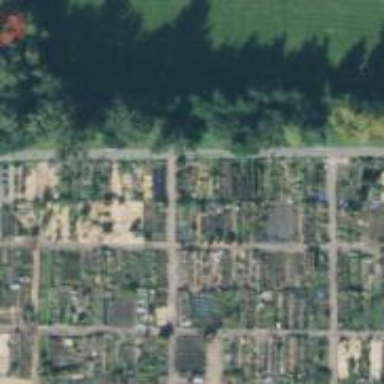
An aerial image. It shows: Allotments area.